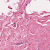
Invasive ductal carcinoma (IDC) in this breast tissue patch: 0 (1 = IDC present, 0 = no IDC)